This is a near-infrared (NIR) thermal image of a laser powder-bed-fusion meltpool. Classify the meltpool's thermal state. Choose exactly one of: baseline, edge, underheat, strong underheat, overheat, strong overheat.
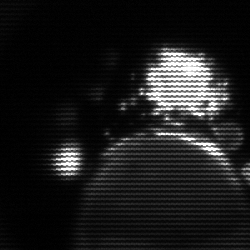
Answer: baseline